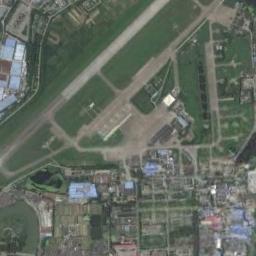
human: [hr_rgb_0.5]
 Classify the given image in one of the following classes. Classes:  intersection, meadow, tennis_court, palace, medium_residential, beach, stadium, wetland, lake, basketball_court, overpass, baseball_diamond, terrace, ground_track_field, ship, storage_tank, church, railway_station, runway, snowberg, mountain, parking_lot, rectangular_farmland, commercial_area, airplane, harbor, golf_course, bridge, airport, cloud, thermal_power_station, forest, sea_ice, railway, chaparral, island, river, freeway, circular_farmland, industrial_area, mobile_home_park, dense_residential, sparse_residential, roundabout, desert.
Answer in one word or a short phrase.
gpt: airport